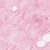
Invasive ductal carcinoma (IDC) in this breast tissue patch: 0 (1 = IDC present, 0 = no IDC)